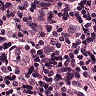
Metastatic tissue present: no